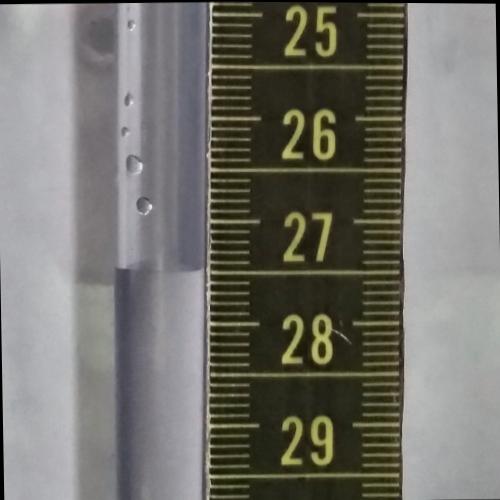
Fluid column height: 27.5 cm